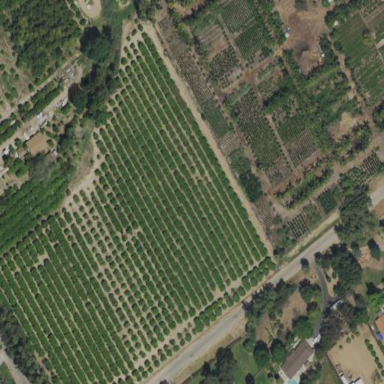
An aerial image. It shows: Orchard.